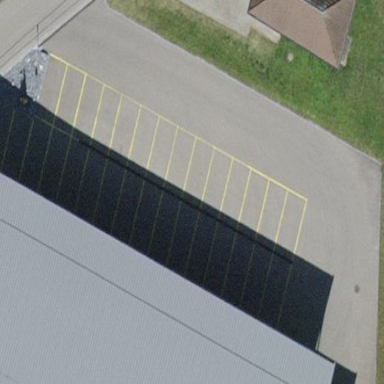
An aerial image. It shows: Parking area.